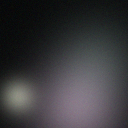
Screen state: off